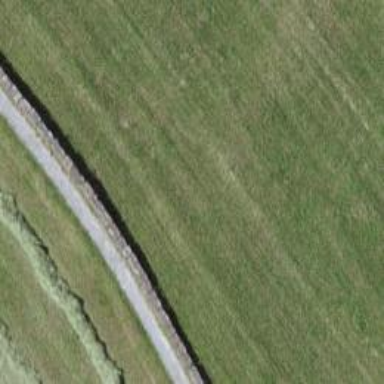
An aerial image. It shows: Wall made of stone.